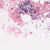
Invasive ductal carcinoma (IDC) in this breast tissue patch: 0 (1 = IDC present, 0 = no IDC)